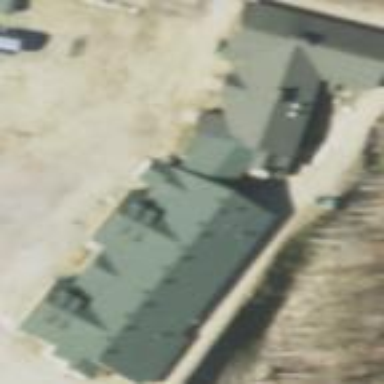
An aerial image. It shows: Building that houses ski school.